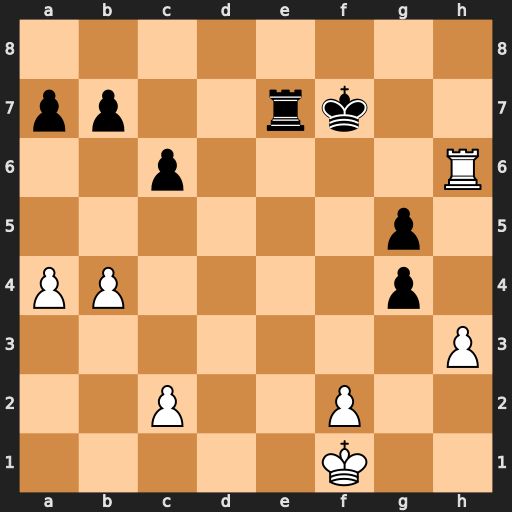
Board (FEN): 8/pp2rk2/2p4R/6p1/PP4p1/7P/2P2P2/5K2
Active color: w
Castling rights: -
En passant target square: -
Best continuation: Rh7+ Kf8 Rxe7 Kxe7 hxg4